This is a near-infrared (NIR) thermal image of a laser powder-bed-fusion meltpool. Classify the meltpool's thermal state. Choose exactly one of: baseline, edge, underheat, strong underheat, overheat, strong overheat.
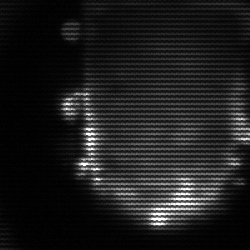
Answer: baseline